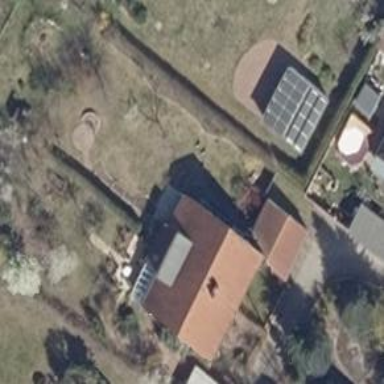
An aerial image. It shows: Residential building with gabled roof.